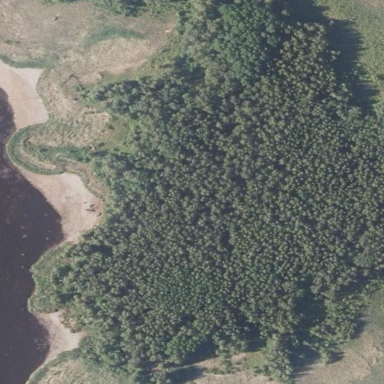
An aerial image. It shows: Forest with mix of leaf types.